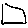
Label: square